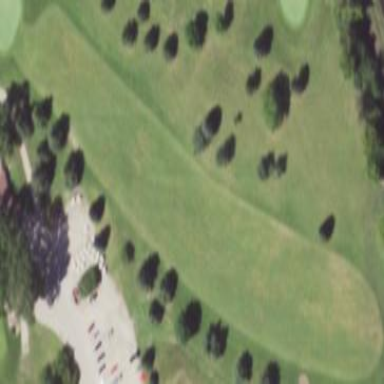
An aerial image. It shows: Scenic golf fairway.